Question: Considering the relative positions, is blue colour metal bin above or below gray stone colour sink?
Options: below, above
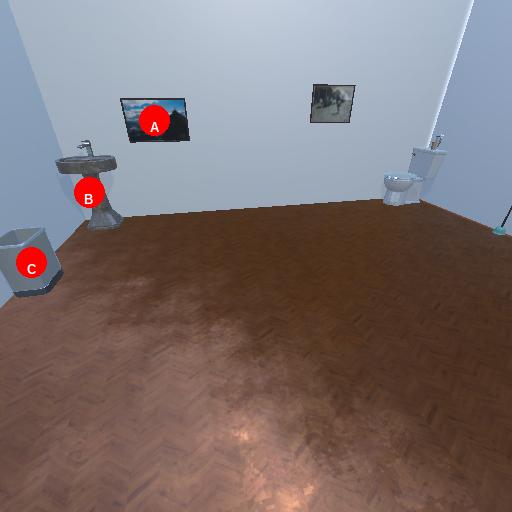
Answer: below